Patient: sex F, age 68
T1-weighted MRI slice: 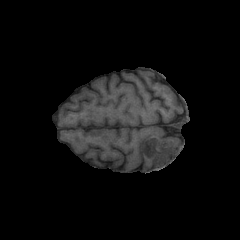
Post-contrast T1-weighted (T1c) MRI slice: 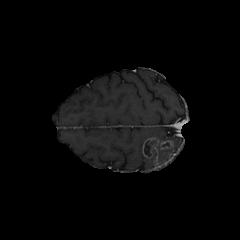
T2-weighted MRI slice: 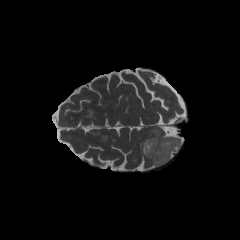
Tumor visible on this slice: yes
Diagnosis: Glioblastoma, IDH-wildtype
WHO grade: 4